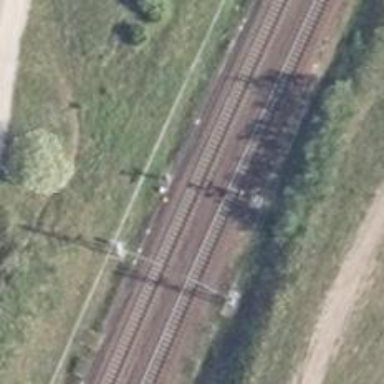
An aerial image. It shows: Railway signal.